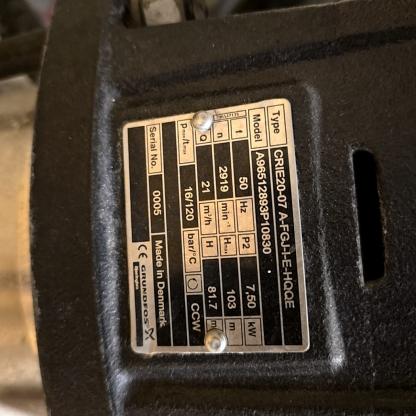
Klasa: tabliczka-znamionowa